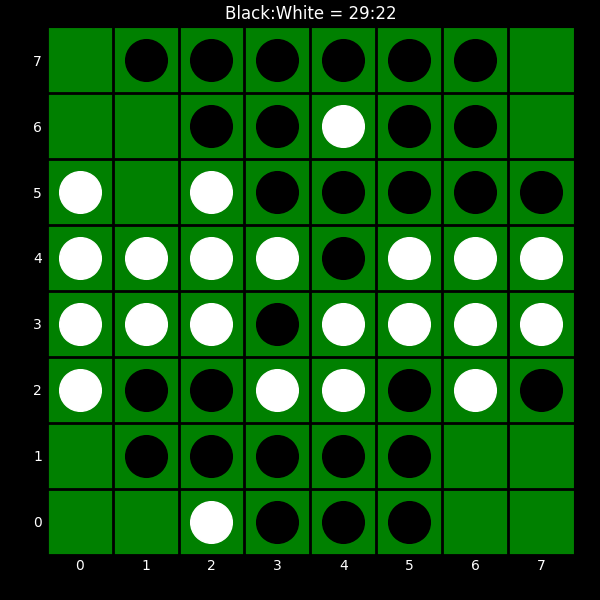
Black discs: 29
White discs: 22